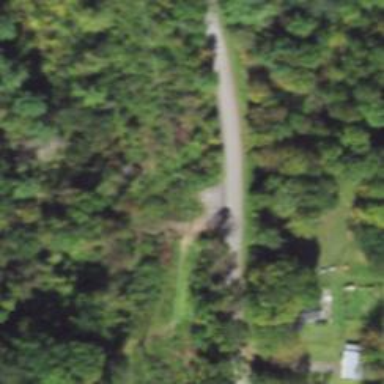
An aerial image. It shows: Culvert tunnel.